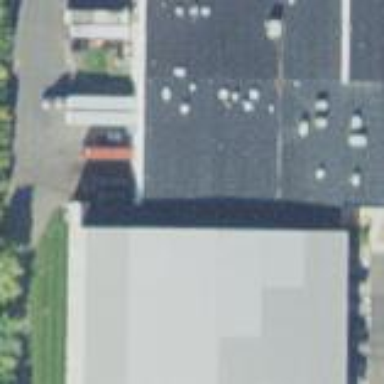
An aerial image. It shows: Factory building surrounded by works.